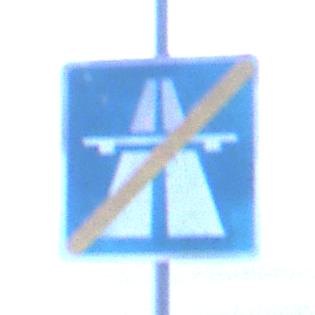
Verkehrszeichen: EndeAutbahn
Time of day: Dawn
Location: Outdoor (Urban)
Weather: PartlyCloudy
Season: NotSpecified
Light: Natural